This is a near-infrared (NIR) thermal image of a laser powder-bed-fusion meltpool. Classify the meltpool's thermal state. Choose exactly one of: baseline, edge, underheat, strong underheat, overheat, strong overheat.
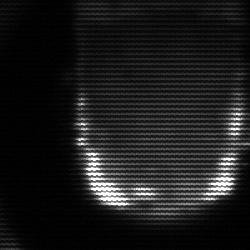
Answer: baseline